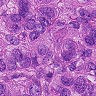
Metastatic tissue present: yes